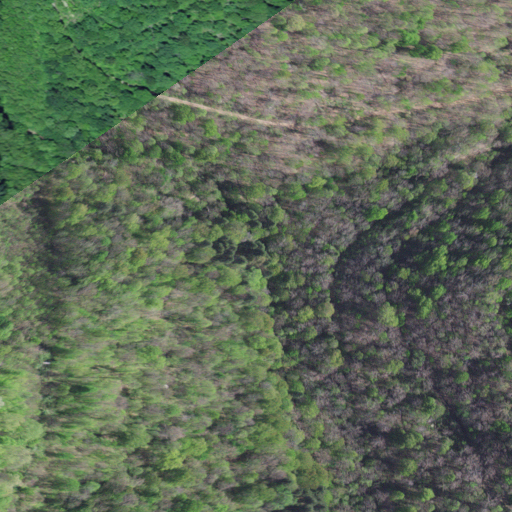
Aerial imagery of valley in Virginia named State Line Hollow containing only deciduous forest